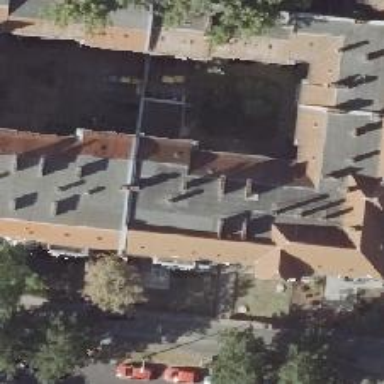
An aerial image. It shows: Kindergarten.